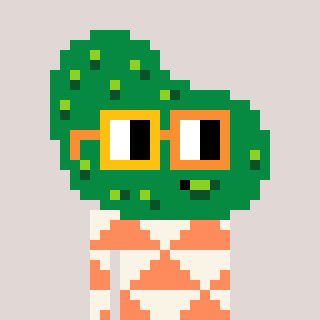
a pixel art character with square yellow and orange glasses, a pickle-shaped head and a peachy-colored body on a warm background